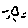
Label: sun